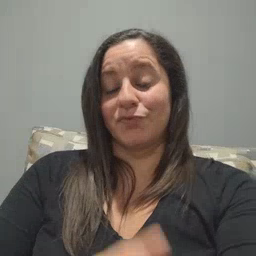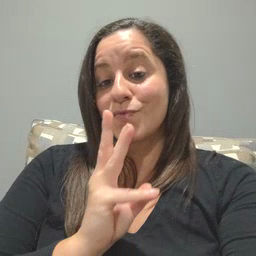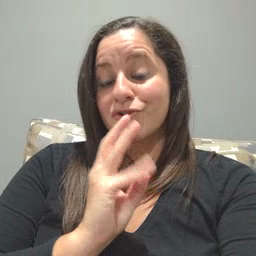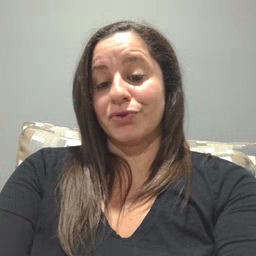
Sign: water